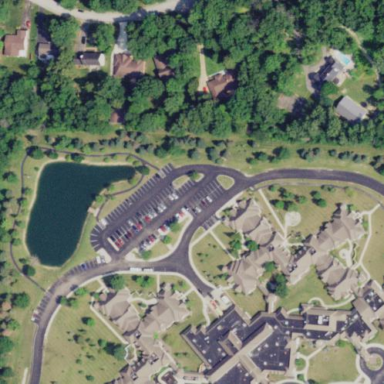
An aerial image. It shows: Residential building designated as nursing home.